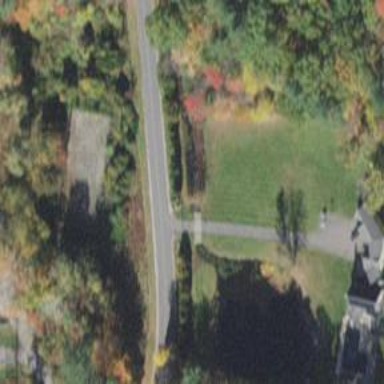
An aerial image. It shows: Driveway bridge on service road.